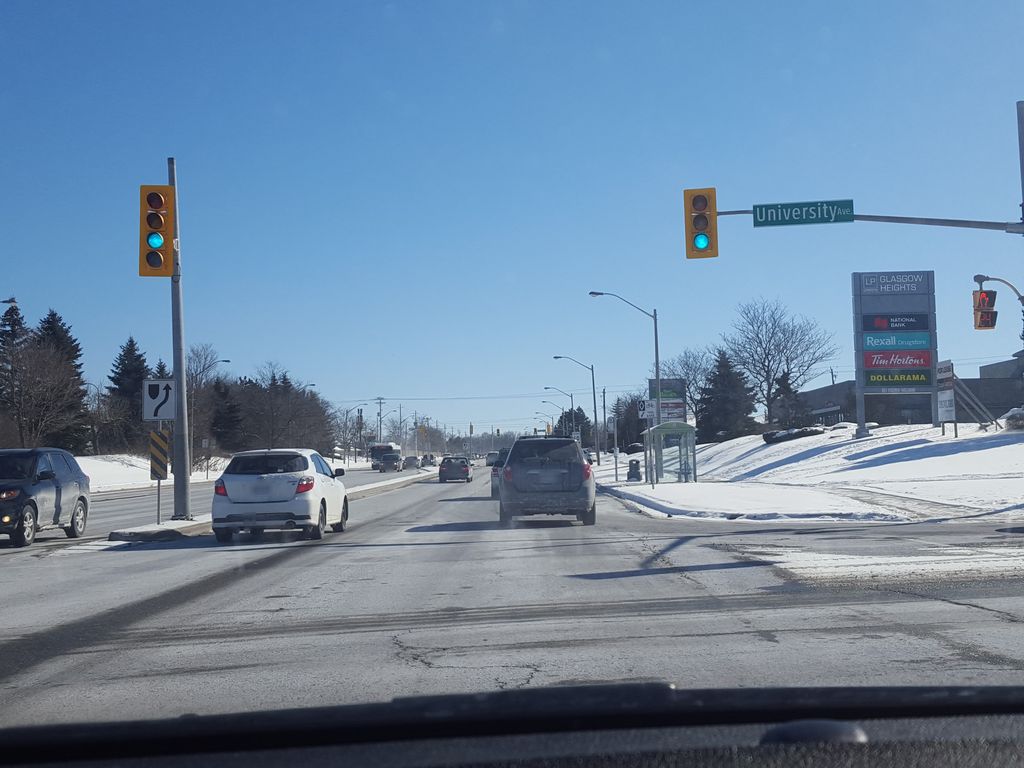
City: kitchener-waterloo